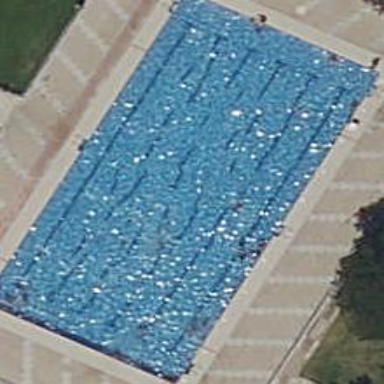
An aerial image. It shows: Swimming pool located in leisure land.